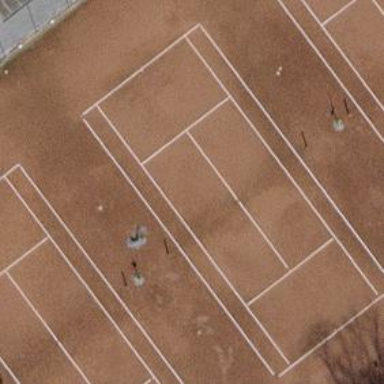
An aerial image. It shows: Tennis court on the leisure land pitch.